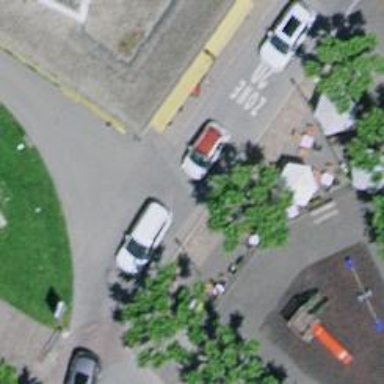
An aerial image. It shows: Kerb serving as barrier.